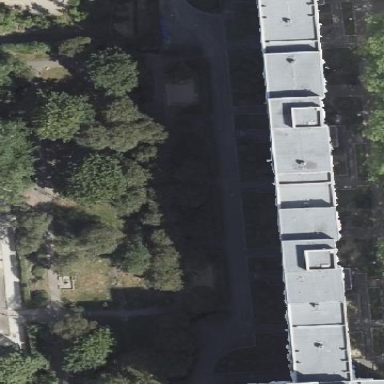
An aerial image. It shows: Flat-roofed apartment building with white exterior.